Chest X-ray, PA view. Patient: 53 years old, sex F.
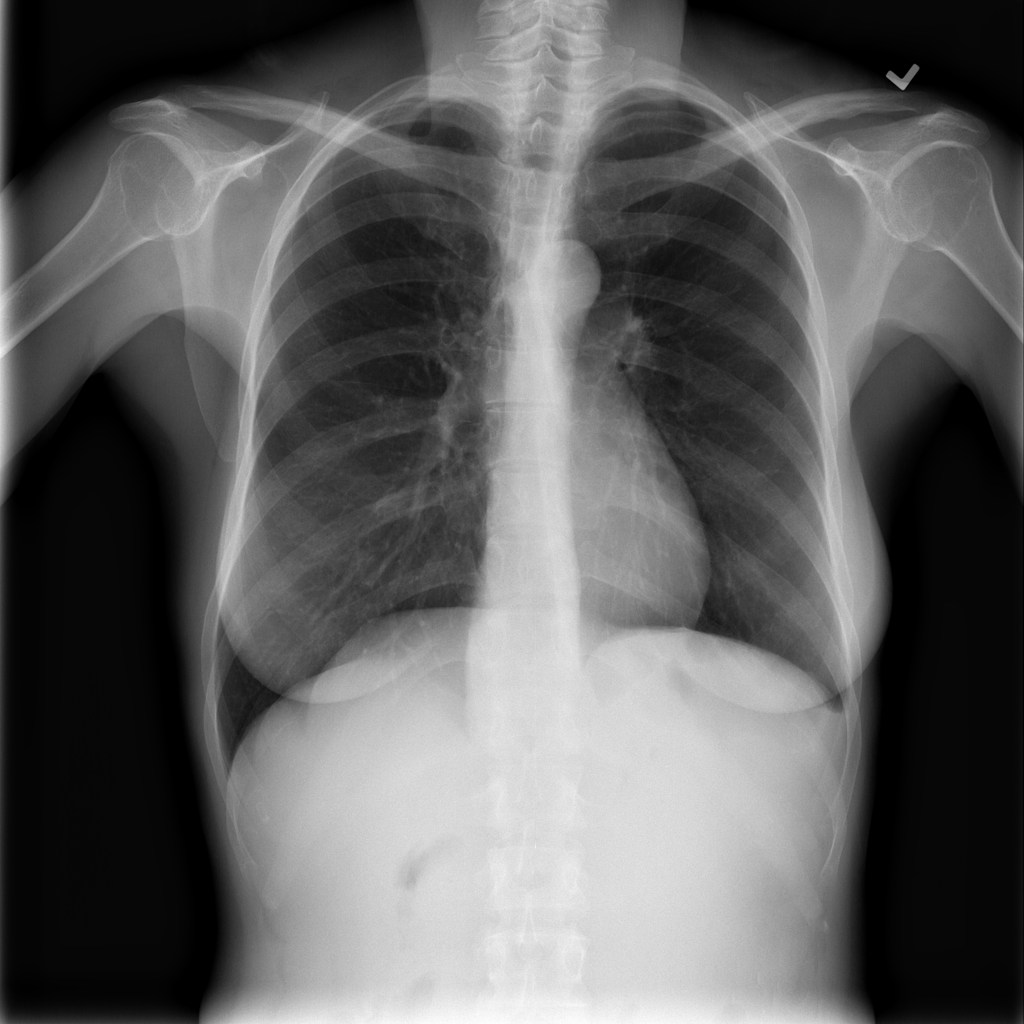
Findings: No Finding